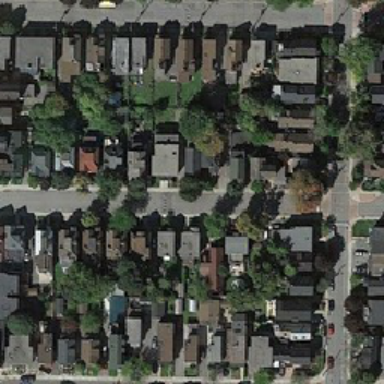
Four long straight road through the dense residential area .